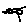
Label: bird